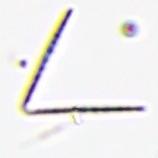
Label: Thalassionema